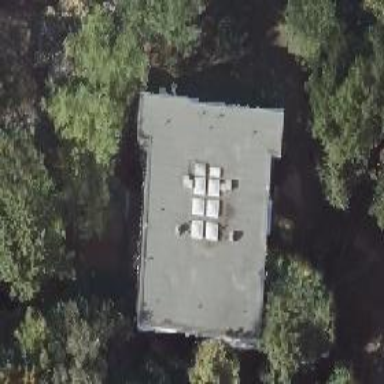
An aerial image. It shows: Residential building with flat roof made of tar paper. The building is white in color.